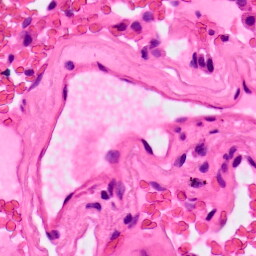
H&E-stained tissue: Lung